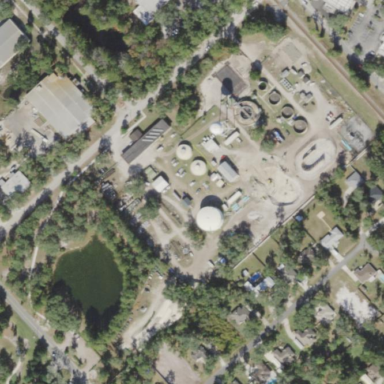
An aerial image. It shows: View of wastewater plant.